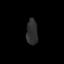
Tissue: lung
Cell type: Epithelial cells
Senescence score: 0.2302
Nuclear area (px): 283
Mean DAPI intensity: 45.505